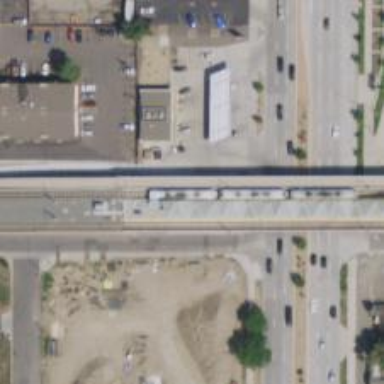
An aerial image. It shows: Bridge for light rail railway with electrified contact lines.